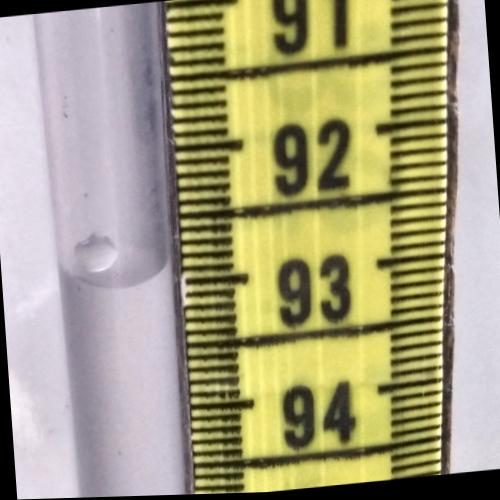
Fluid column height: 93.0 cm